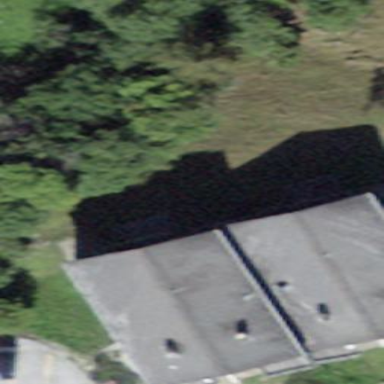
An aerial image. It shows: Building with tiled roof.